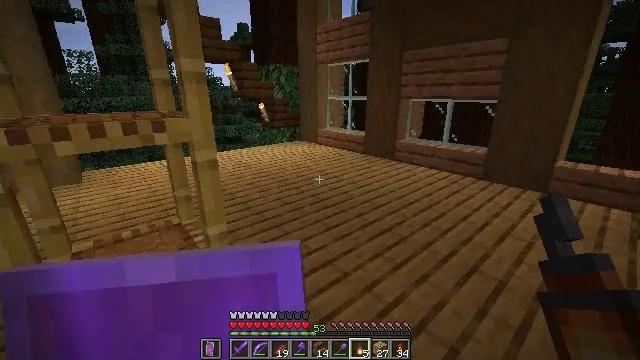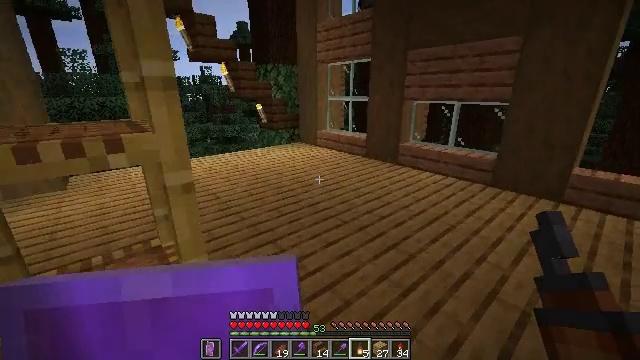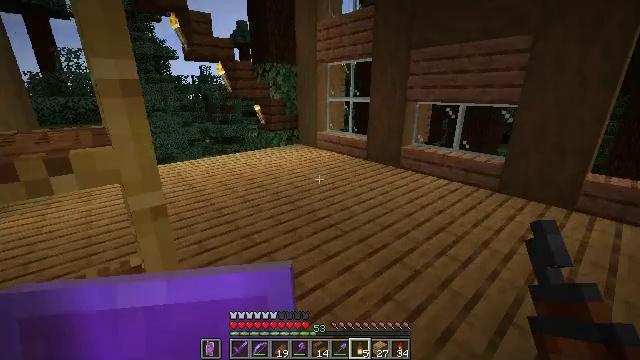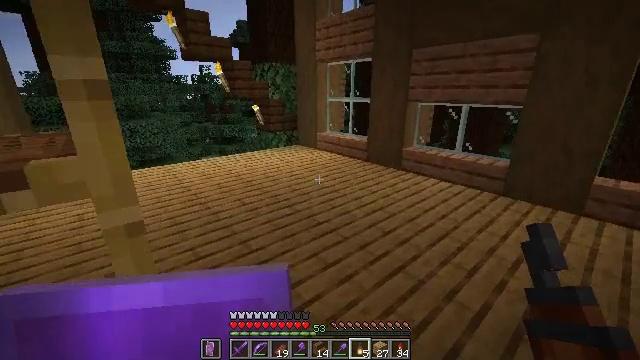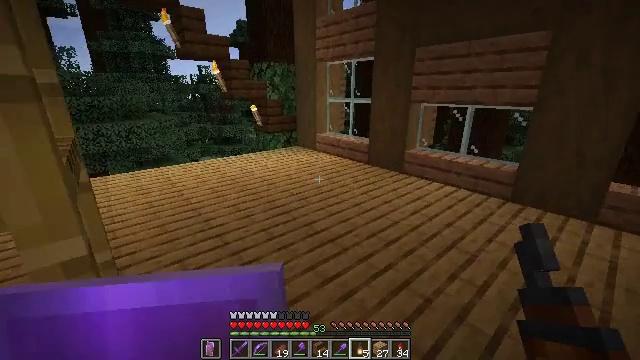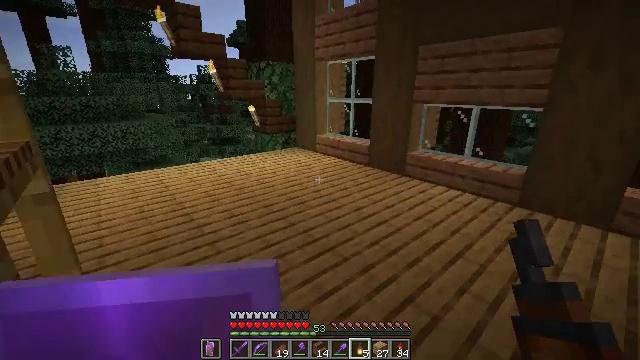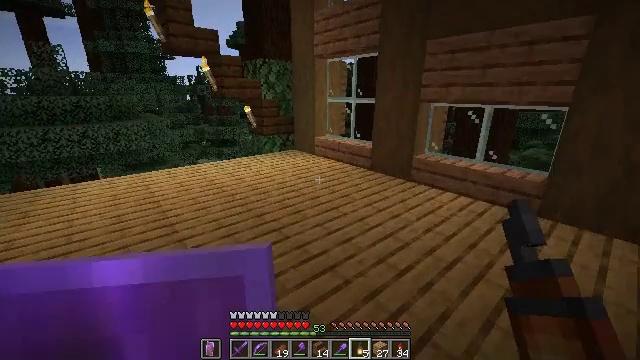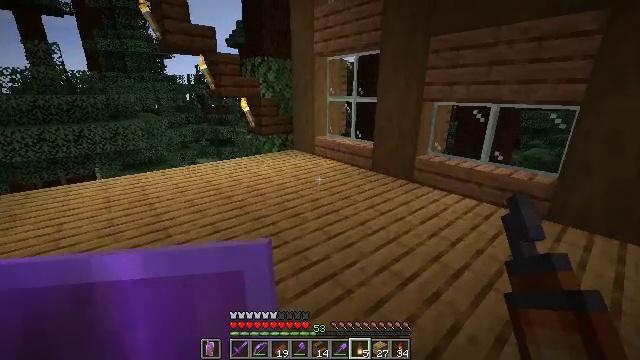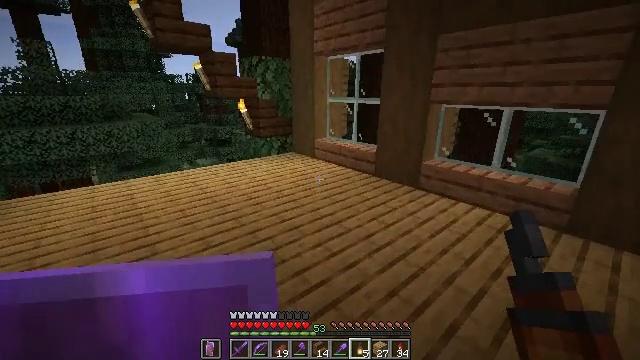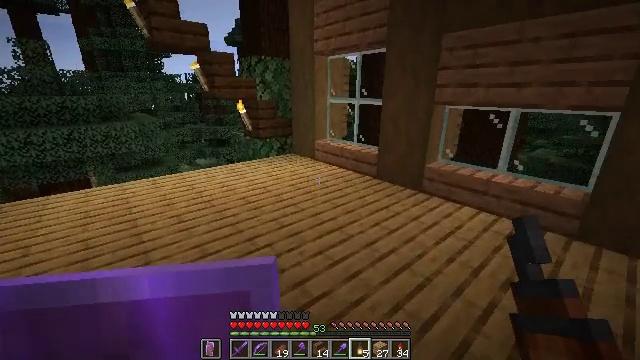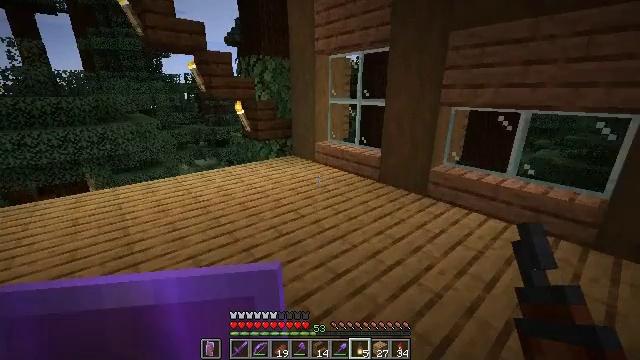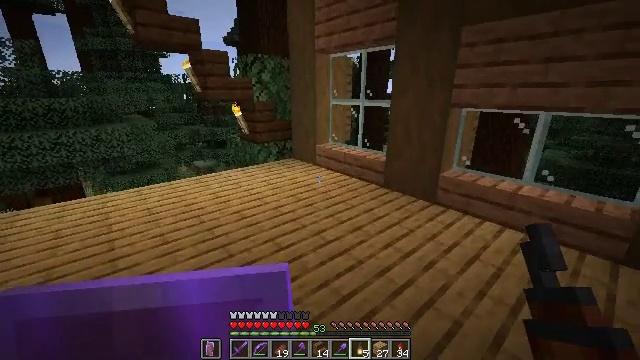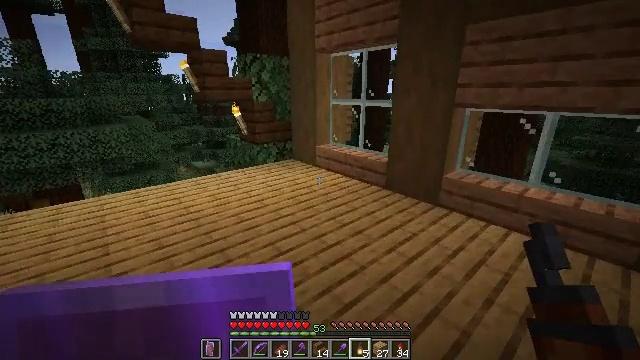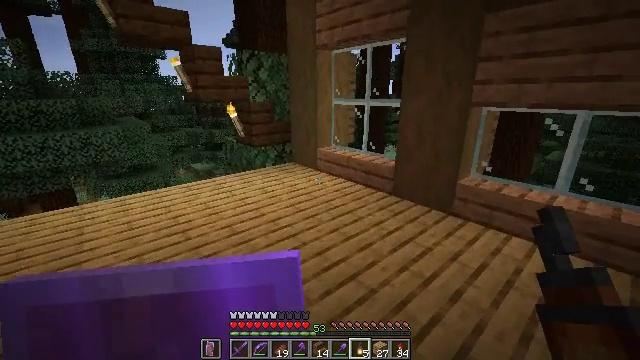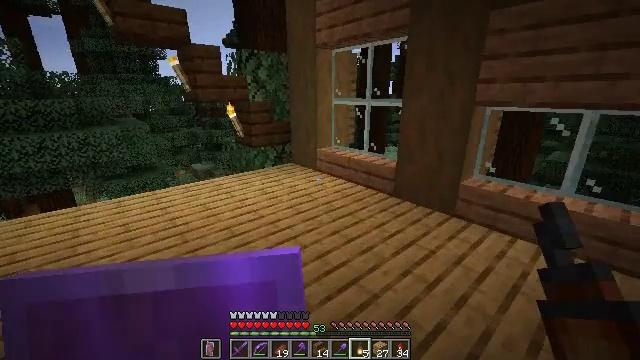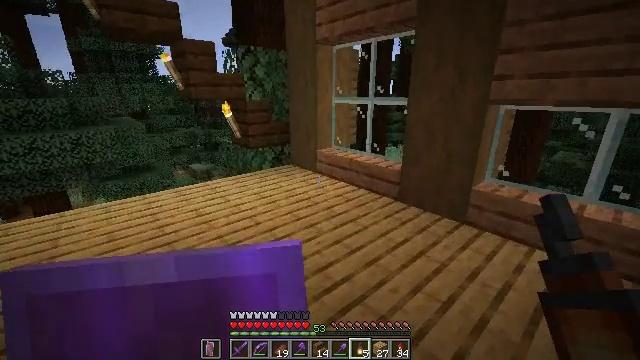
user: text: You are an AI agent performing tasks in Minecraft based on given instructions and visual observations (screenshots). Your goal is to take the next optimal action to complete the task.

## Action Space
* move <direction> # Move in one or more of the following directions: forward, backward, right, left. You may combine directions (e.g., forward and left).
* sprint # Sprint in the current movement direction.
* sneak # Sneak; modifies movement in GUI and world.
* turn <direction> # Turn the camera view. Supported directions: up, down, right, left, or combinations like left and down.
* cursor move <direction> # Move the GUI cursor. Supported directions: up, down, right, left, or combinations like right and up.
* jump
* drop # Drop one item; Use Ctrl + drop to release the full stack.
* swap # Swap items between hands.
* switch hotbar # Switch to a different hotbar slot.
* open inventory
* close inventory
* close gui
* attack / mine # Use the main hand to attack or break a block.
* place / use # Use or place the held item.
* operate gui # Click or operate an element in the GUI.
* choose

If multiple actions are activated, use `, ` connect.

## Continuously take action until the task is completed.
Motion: motion action
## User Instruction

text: Left click on the crafting table
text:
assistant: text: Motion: move forward
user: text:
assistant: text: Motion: move forward
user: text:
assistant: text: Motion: move forward
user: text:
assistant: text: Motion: move forward
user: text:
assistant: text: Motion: move forward
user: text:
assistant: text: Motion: move forward
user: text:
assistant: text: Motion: move forward
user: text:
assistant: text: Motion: move forward
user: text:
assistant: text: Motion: move forward
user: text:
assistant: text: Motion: move forward
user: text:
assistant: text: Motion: move forward
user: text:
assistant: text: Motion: move forward
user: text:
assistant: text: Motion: move forward
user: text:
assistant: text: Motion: move forward
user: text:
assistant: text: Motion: move forward
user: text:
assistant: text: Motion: move forward
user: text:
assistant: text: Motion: move forward, turn left
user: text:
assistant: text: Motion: move forward, turn left and down
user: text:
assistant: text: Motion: move forward, turn left and down
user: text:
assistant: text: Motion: move forward, turn left
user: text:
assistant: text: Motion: move forward, turn left
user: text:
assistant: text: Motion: move forward
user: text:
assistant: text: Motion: move forward
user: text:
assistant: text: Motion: move forward
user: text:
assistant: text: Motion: move forward
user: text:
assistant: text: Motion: move forward
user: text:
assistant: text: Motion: no_op
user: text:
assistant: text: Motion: no_op
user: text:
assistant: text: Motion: no_op
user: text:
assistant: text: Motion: no_op